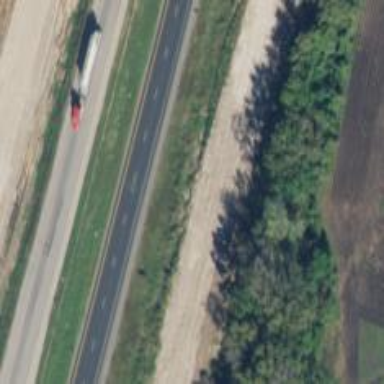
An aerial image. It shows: Trunk highway with expressway features.